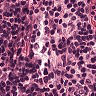
Metastatic tissue present: no